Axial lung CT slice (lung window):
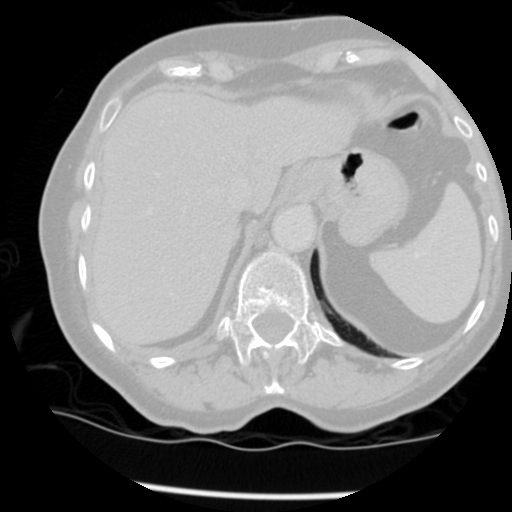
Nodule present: no